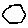
Label: hexagon